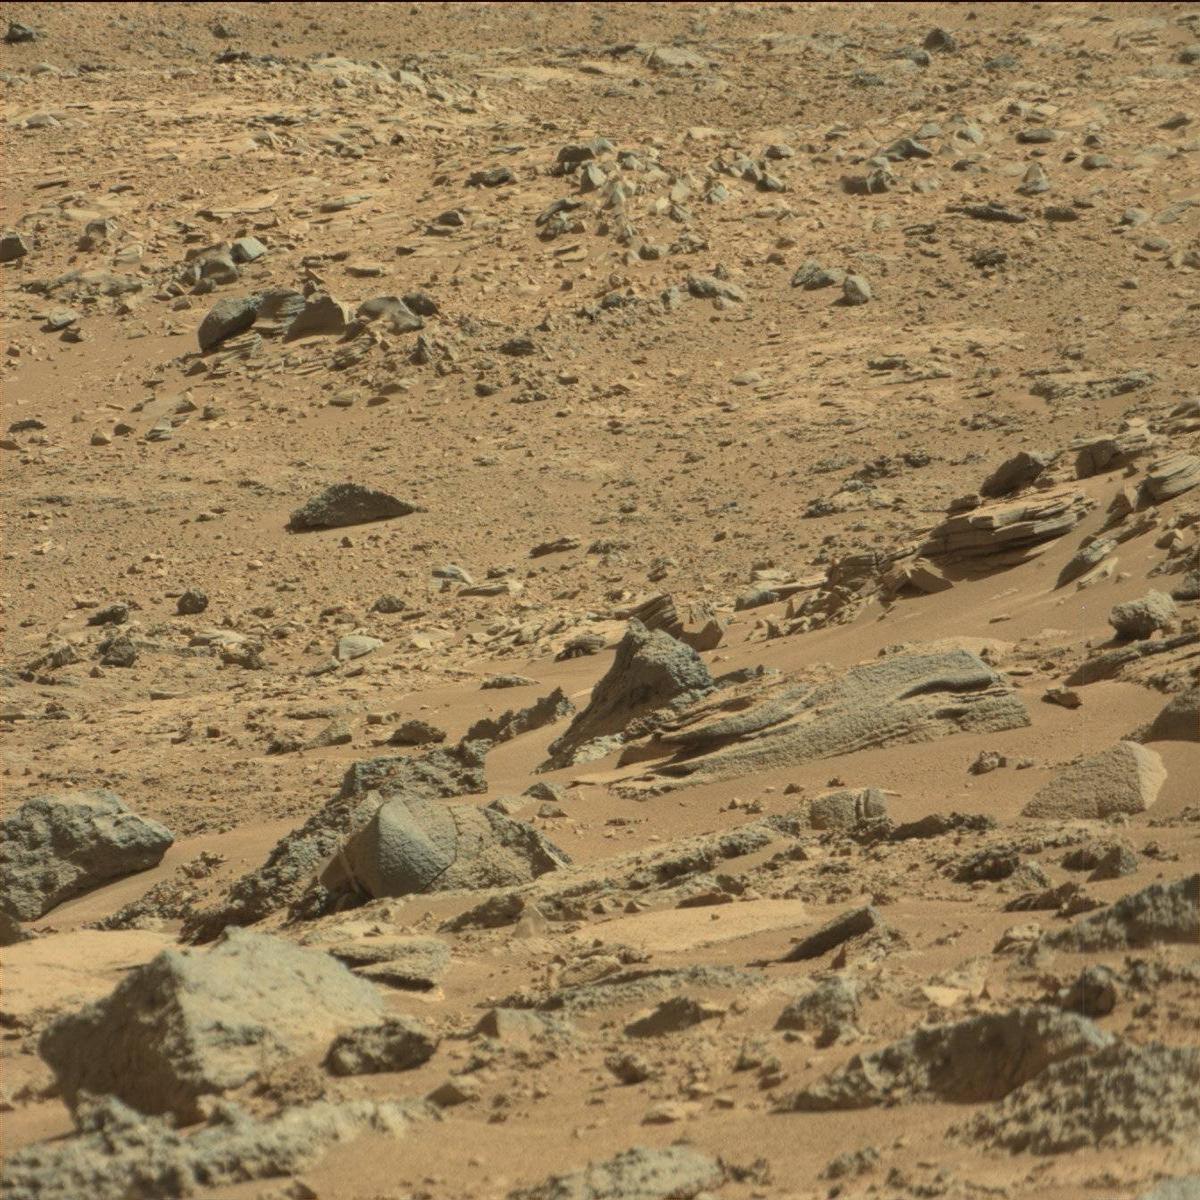
Terrain classes present: Bedrock, Sand / Soil